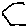
Label: hexagon